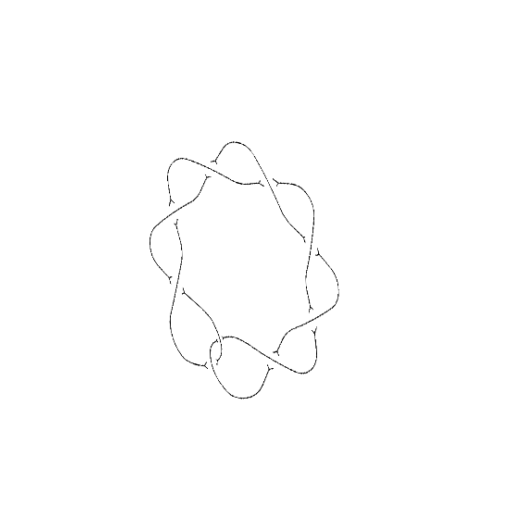
Crossing number: 9